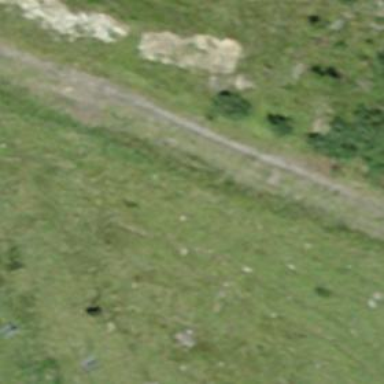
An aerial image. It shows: Intermediate downhill track with grade3 surface.